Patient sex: F
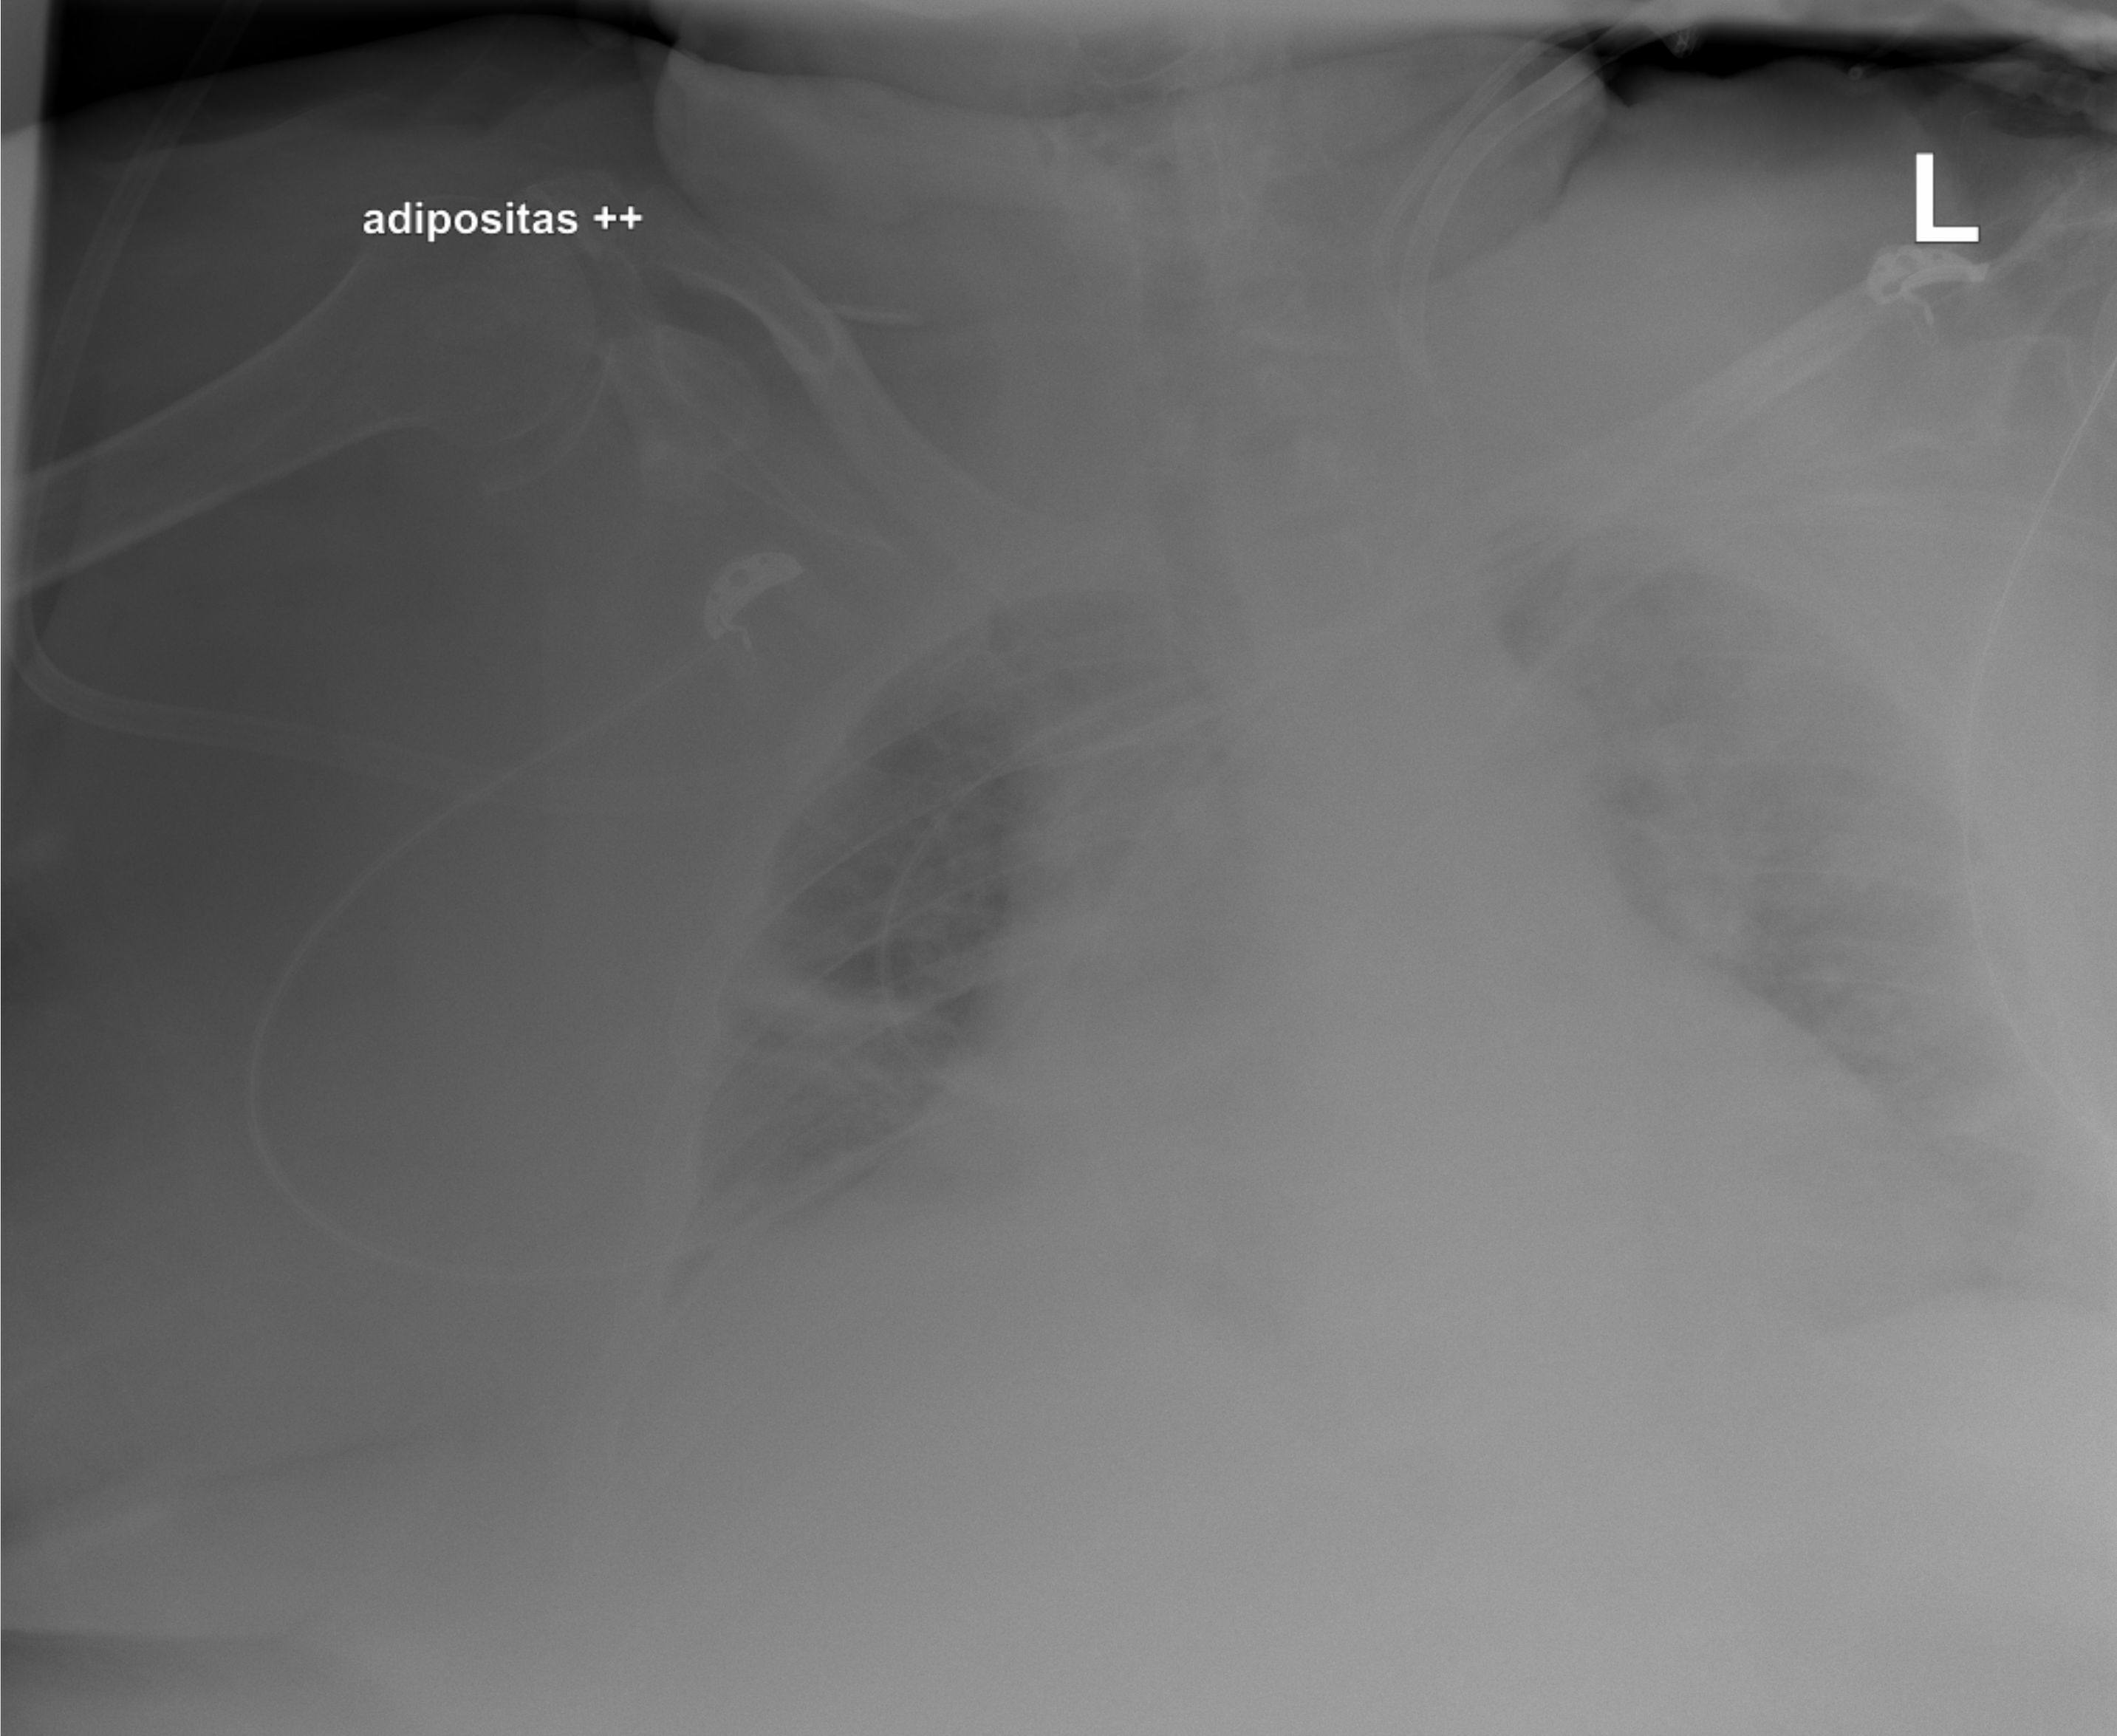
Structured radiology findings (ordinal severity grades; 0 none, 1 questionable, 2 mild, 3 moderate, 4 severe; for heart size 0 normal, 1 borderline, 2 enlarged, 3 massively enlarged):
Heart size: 2
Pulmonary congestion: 1
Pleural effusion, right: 2
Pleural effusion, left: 1
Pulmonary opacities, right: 0
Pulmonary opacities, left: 0
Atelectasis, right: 2
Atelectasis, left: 1